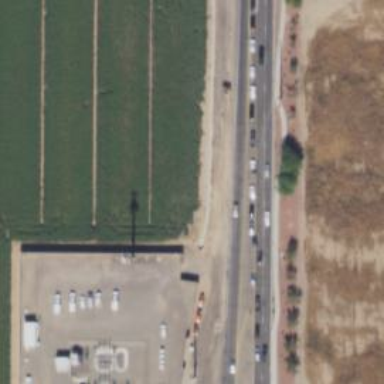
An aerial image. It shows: Secondary link road.